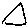
Label: triangle